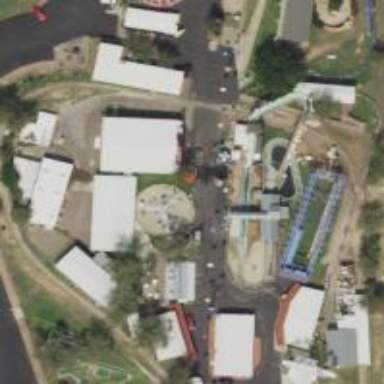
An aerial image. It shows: Water slide attraction.